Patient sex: F
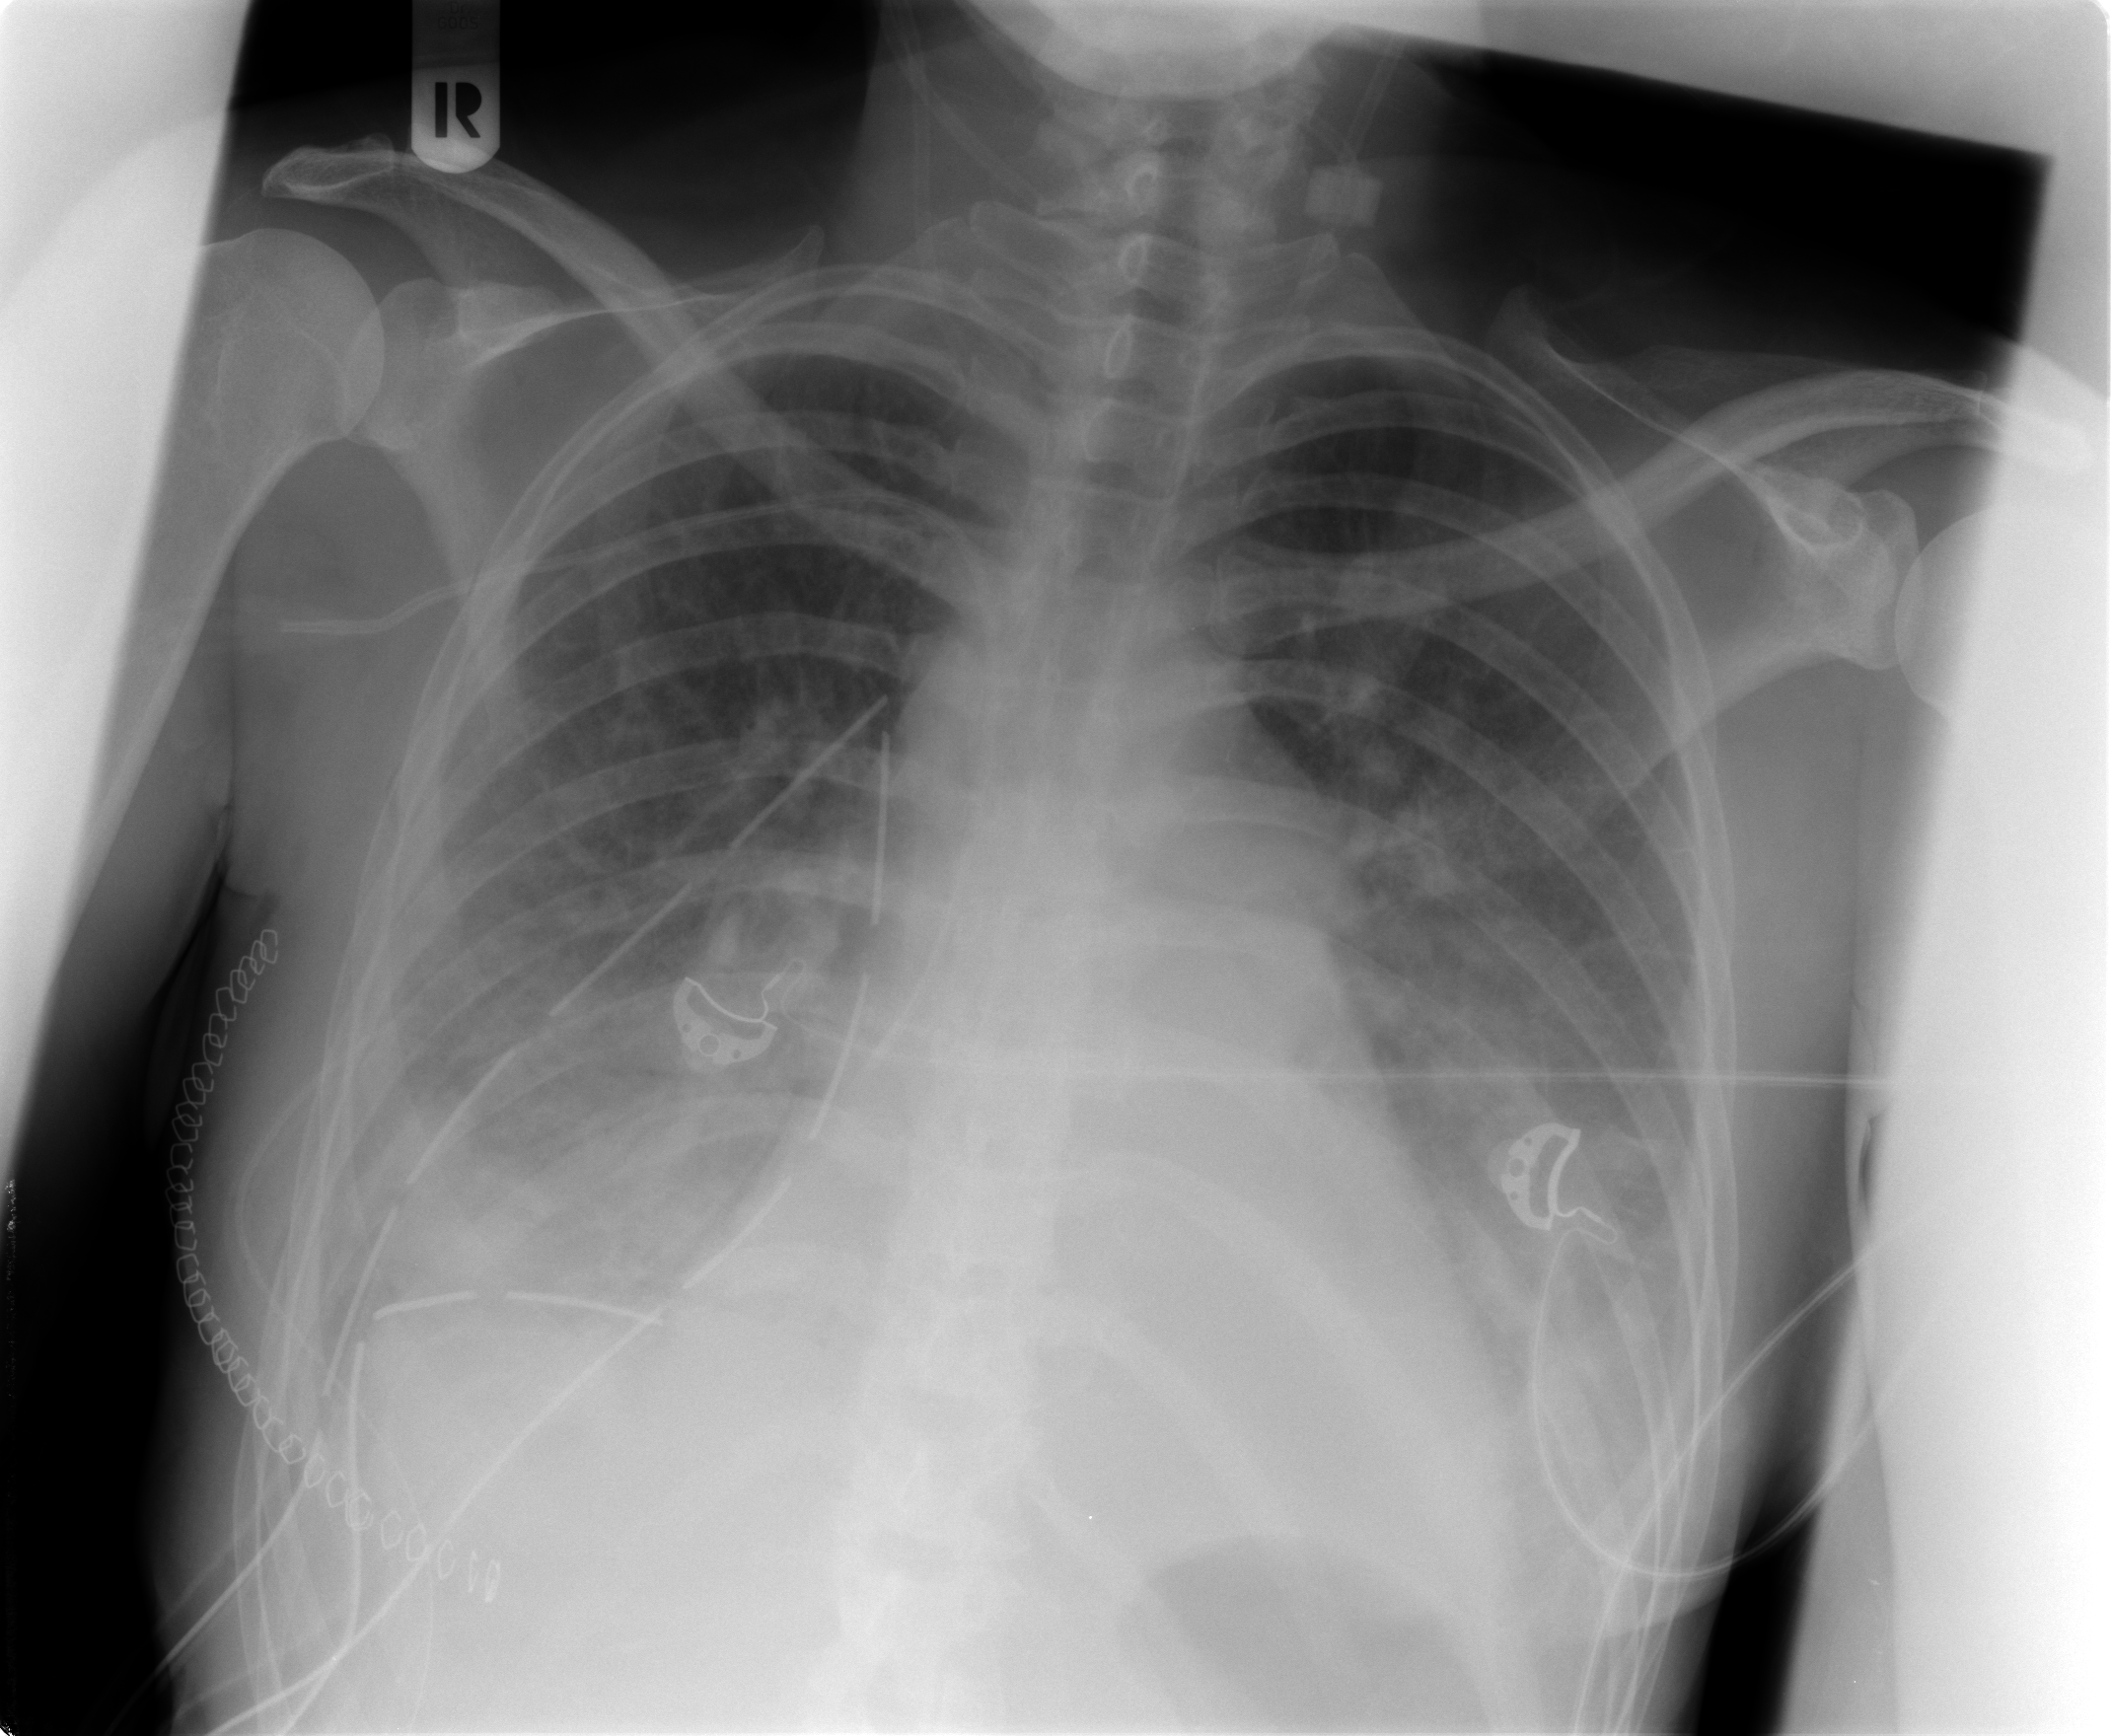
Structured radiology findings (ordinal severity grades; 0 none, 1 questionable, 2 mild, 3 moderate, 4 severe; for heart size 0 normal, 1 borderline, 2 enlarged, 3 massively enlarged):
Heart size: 0
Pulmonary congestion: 2
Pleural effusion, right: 2
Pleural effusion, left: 2
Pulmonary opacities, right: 2
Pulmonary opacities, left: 2
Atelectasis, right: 3
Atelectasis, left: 2